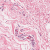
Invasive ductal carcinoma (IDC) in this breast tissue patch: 0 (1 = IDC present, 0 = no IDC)